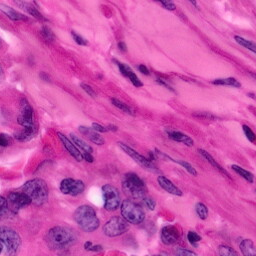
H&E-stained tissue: Pancreatic